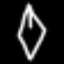
Label: diamond